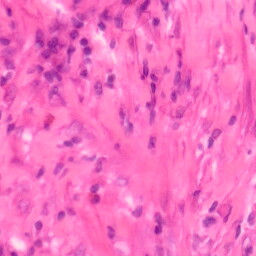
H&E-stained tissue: Colon